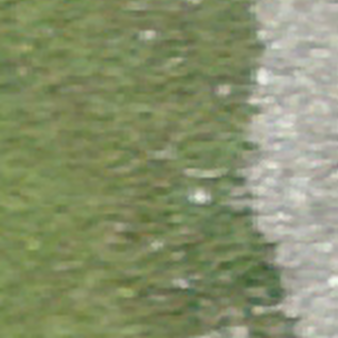
Label: other